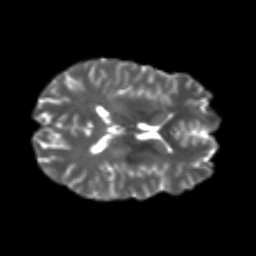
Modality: T2w
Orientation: axial
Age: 25
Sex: male
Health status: healthy
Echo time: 0.074 s